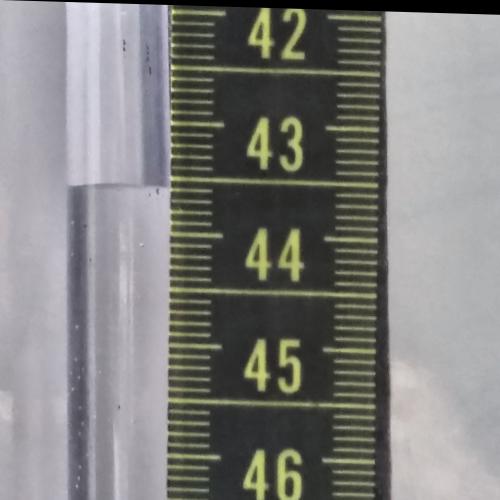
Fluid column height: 43.6 cm